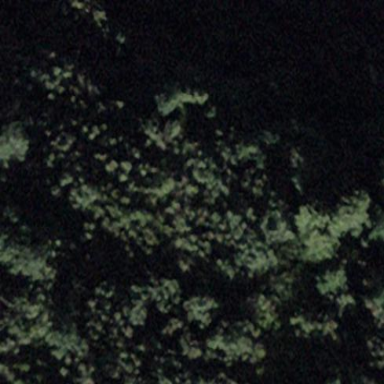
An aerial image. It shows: Beautiful woodland area.